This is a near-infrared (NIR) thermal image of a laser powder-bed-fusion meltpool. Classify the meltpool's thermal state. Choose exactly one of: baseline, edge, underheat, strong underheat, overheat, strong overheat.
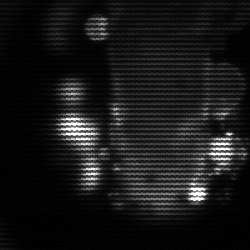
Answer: strong underheat